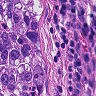
Metastatic tissue present: yes